Question: I have an App with an UIScrollView which contains all the UI elements. One of the elements in a Container which has an embedded UIViewController with an UIScrollView containing UIImage and some UILabels drawn on it.
I am having however a problem with the presentation in the UIScrollView of the container, as the UIImage, which is supposed to be filling the whole scrollable content, but there is a bar at the top. This offset is annoying, but also throws off my calculation of the points. (the image is supposed to fill the whole rounder border.

I set the size (using constrains) of the container view in the ViewDidLoad of the containing UIViewController (and the result, the box, is as expected):
'''
[self floorPlanContainerWidthConstraint].constant = [self view].frame.size.width - self.marginWidthConstraint.constant * 2;
if([delegate isiPad]){
[self floorPlanContainerHeightConstraint].constant = 300;
}
[_floorPlanContainer layoutIfNeeded];
'''
Then in the UIViewController of the Container, on ViewWillDisplay, I update the UIImageView dimensions which is contained to the edges of the scrollview with distance '0':
'''
[super viewWillAppear:animated];
[self imageContainerHeightConstraint].constant = [self parentView].frame.size.height;
[self imageContainerWidthConstraint].constant = [self parentView].frame.size.width;
[_imageView layoutIfNeeded];
[_scrollView layoutIfNeeded];
NSLog(@"Parent frame: %f, %f, location %f, %f", [self parentView].frame.size.width, [self parentView].frame.size.height, [self parentView].frame.origin.x, [self parentView].frame.origin.y);
NSLog(@"Image frame: %f, %f, location %f, %f", _imageView.frame.size.width, _imageView.frame.size.height, _imageView.frame.origin.x, _imageView.frame.origin.y);
NSLog(@"Scroll frame: %f, %f, location %f, %f", _scrollView.frame.size.width, _scrollView.frame.size.height, _scrollView.frame.origin.x, _scrollView.frame.origin.y);
NSLog(@"Content frame: %f, %f, location %f, %f", _scrollView.contentSize.width, _scrollView.contentSize.height, _scrollView.contentOffset.x, _scrollView.contentOffset.y);
NSLog(@"Scroll frame zoom %f", [_scrollView zoomScale]);
'''
The console output is as expected (I think):
'''
Parent frame: 351.000000, 200.000000, location 12.000000, 41.000000
Image frame: 351.000000, 200.000000, location 0.000000, 0.000000
Scroll frame: 351.000000, 200.000000, location 0.000000, 0.000000
Content frame: 351.000000, 200.000000, location 0.000000, 0.000000
Scroll frame zoom 1.000000
'''
This suggests that the content frame is the same size as the scroll view and image, bu how is it that the content is slightly bigger (the bar as seen) while the values don't support that? I can scroll the image vertically, while it should fit exactly (horizontal it fits).
If I reposition the container view lower on the layout it becomes better, so there is something fishy. I have spend a few hours now trying to figure what is wrong, but cannot find it, so any suggestions are really really appreciated!
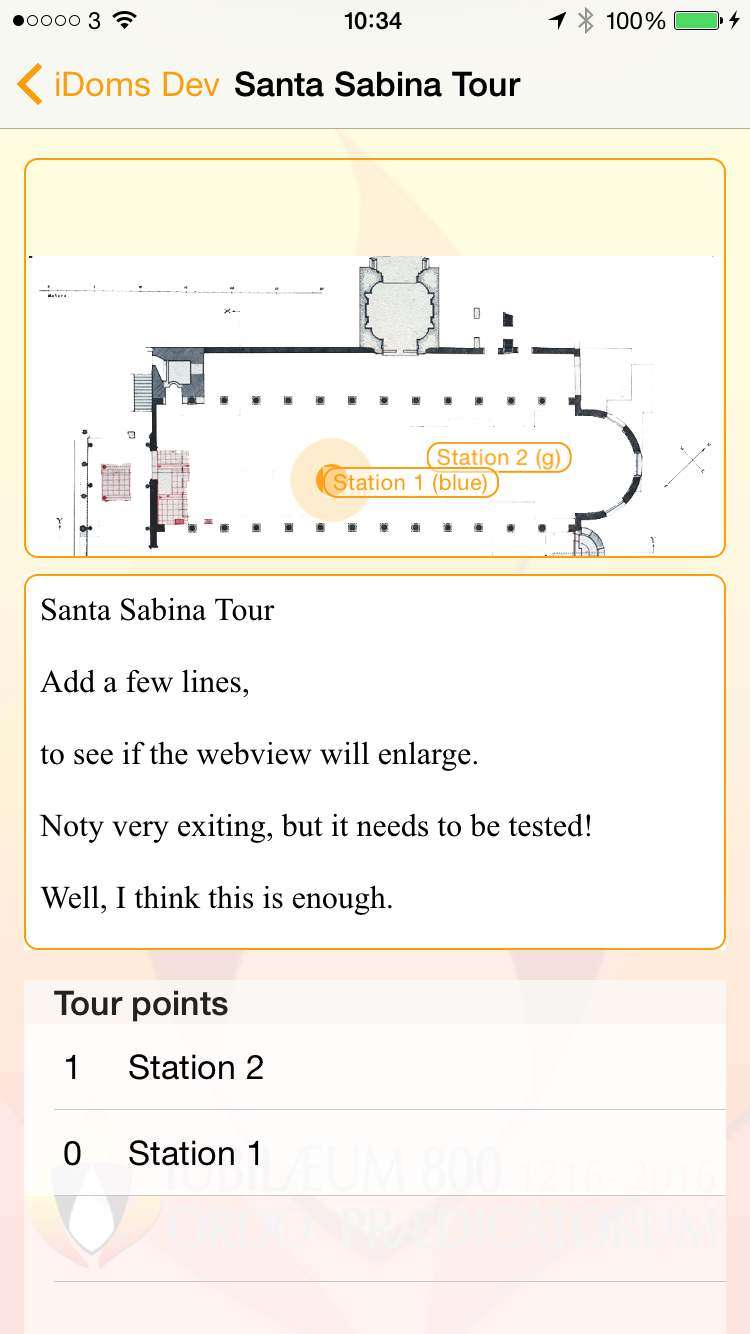
Answer: Try to set 'self.edgesForExtendedLayout = UIRectEdgeNone'.